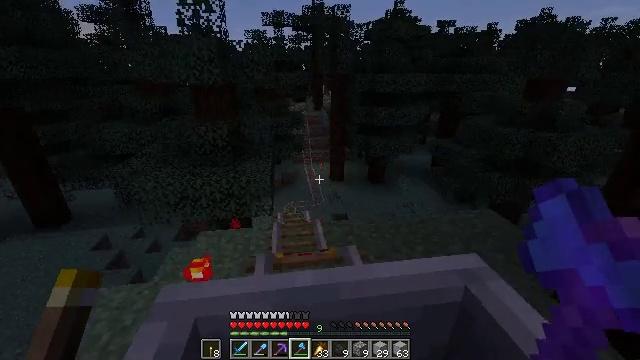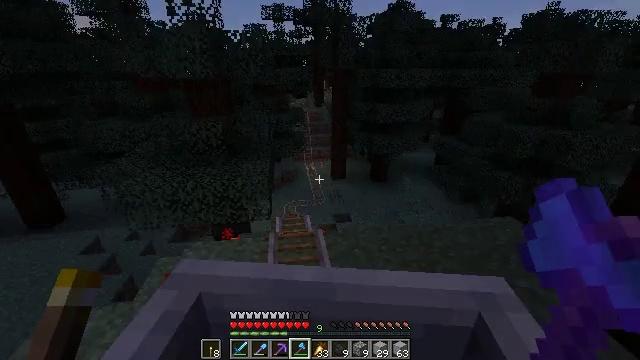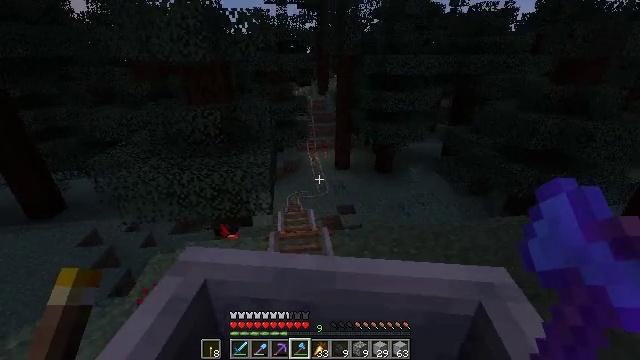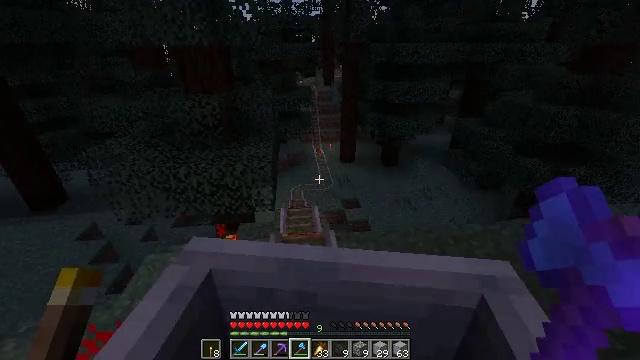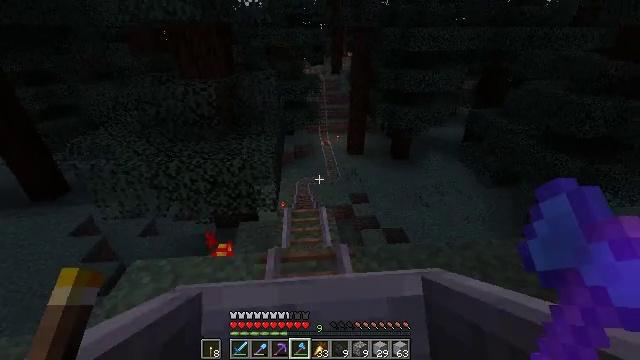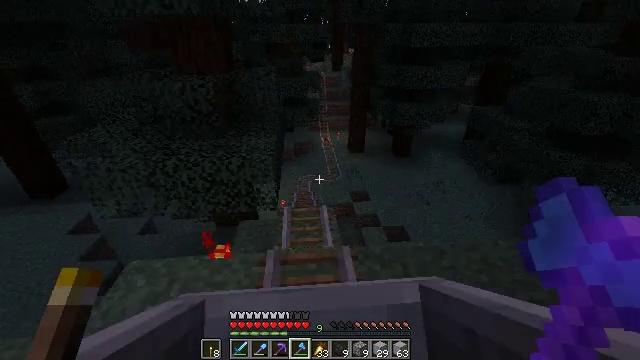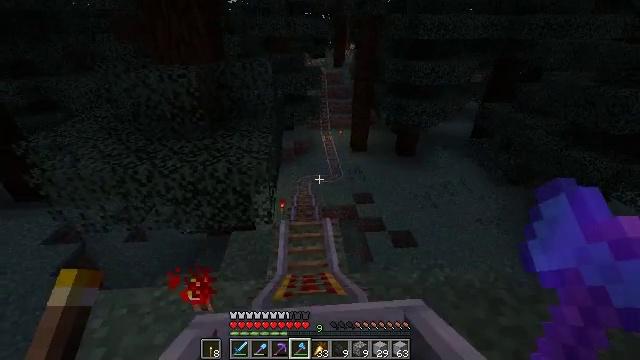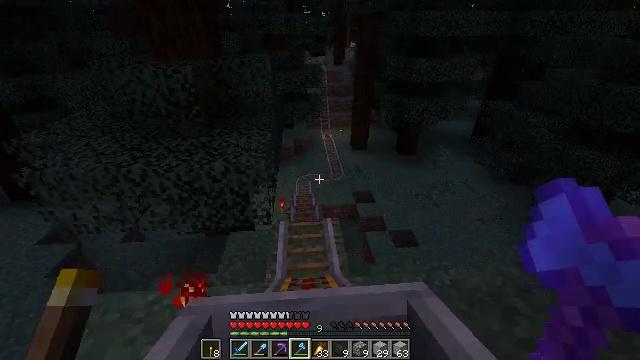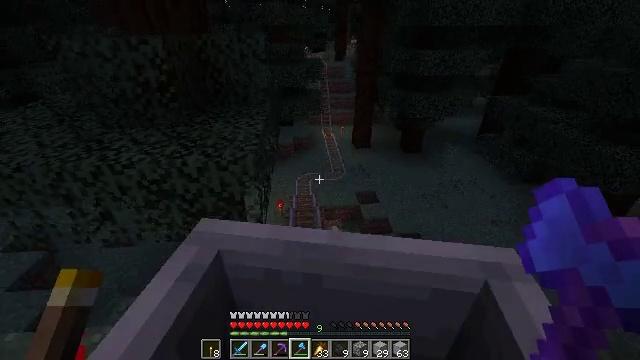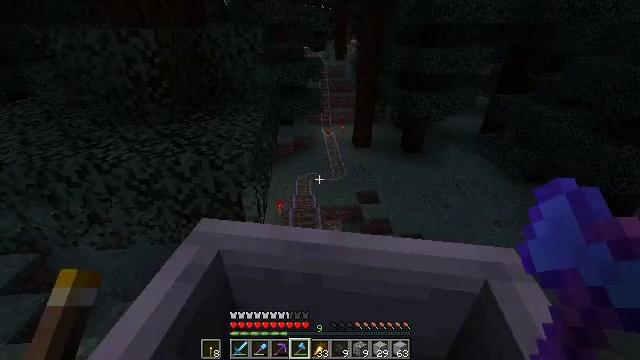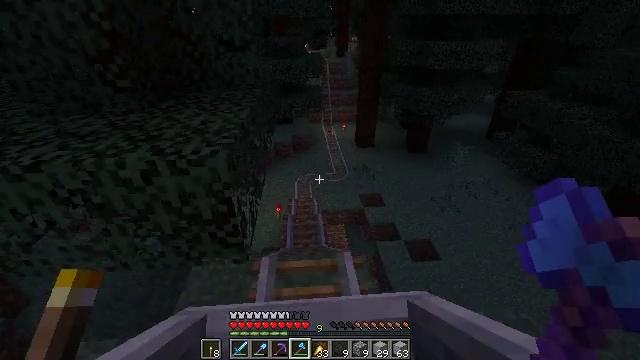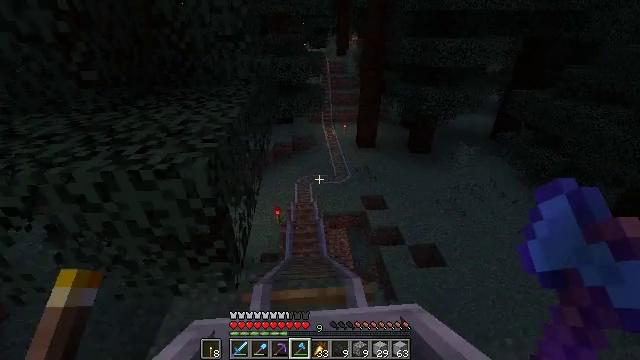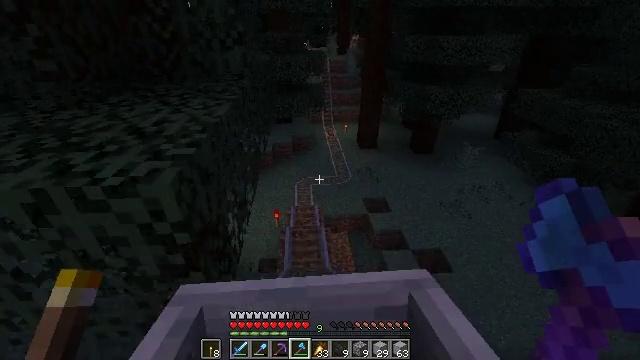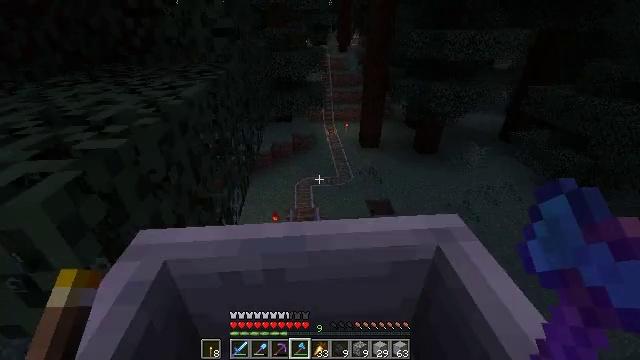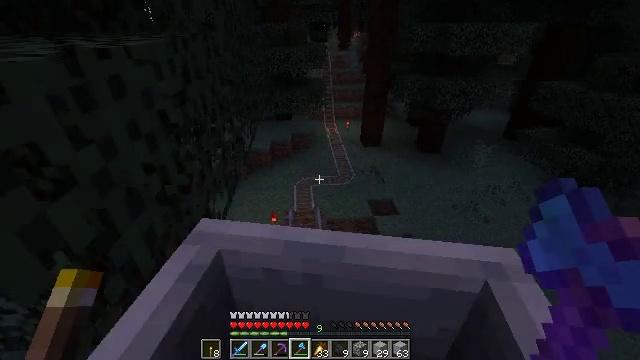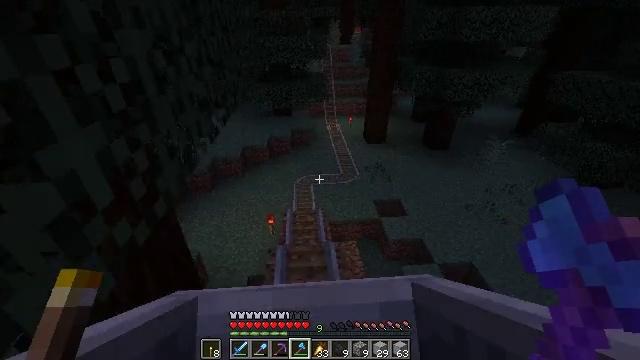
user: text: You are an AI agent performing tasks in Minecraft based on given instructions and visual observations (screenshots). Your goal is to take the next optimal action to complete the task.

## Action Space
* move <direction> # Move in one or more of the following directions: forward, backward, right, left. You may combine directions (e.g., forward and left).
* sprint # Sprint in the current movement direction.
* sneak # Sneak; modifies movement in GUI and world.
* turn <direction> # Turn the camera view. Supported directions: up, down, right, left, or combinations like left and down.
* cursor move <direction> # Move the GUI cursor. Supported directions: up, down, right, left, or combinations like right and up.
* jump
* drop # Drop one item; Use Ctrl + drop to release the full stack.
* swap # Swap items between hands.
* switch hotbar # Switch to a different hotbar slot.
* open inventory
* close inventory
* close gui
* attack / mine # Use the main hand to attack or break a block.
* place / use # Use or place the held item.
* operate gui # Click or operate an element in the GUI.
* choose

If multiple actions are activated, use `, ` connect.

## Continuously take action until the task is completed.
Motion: motion action
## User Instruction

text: Attack the large fern to gather it.
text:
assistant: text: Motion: no_op
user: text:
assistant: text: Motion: turn left and down
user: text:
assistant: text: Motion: turn left and down
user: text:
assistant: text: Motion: turn left and down
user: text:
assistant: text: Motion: no_op
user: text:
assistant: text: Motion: no_op
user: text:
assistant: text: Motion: no_op
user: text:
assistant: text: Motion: no_op
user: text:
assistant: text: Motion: no_op
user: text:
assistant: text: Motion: no_op
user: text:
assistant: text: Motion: no_op
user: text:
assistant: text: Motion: no_op
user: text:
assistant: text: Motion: no_op
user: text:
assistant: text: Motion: no_op
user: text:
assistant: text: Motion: no_op
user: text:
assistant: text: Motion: no_op
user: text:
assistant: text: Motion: no_op
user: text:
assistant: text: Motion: no_op
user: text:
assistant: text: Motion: no_op
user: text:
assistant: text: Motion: no_op
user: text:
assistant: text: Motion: no_op
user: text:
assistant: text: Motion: no_op
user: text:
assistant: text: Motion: no_op
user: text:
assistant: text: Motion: no_op
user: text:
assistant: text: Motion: no_op
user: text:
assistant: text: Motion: no_op
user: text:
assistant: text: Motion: no_op
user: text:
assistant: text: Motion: no_op
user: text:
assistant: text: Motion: no_op
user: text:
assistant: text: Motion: no_op